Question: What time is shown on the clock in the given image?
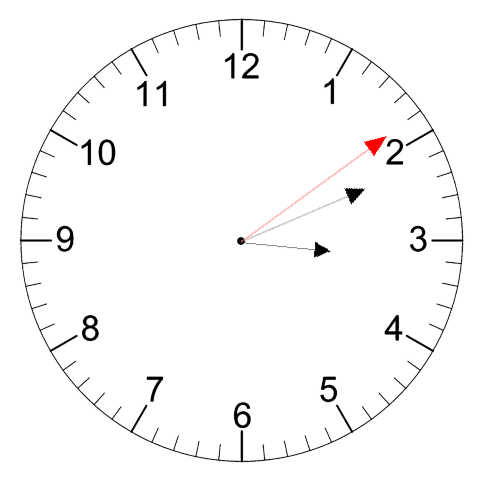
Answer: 03:11:09